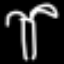
Label: palm tree